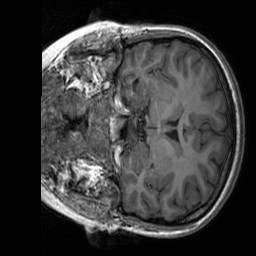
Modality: T1w
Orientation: coronal
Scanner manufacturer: siemens
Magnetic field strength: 3 T
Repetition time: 1.76 s
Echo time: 0.0022 s